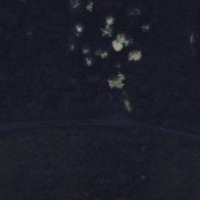
EUNIS habitat code: 43
Species observed at this site:
Parnassia palustris